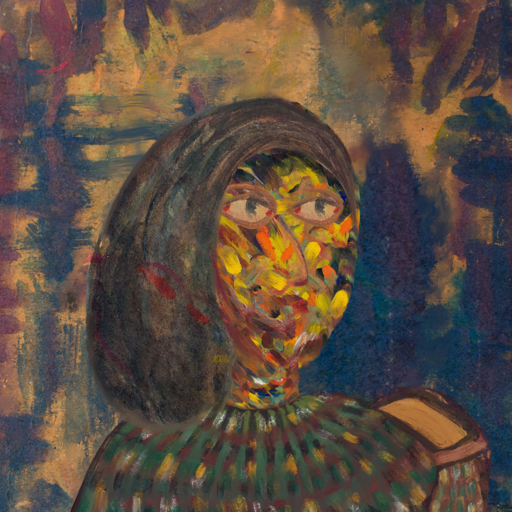
Background: InTheSun, Head And Neck Side: An_Impression, Face Side: GypsyMother, Bust: After_Raid, Hair Side: Gypsy_Mother, Head Accessory: Blank, Second Necklace: Blank, Necklace: Blank, Baby: Blank